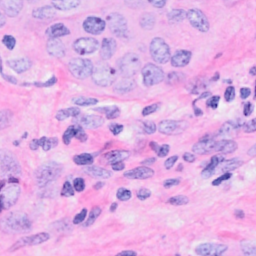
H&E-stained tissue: Breast